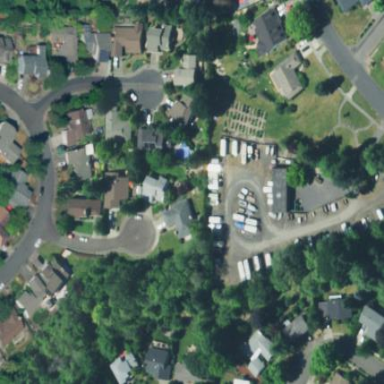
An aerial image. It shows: Boat storage facility.